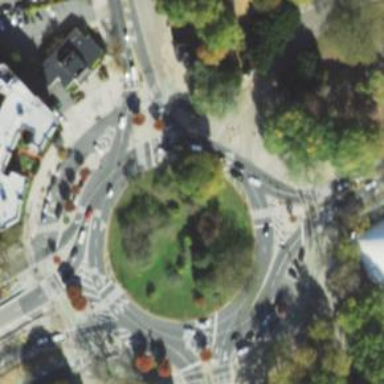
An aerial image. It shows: Circular junction on secondary road.